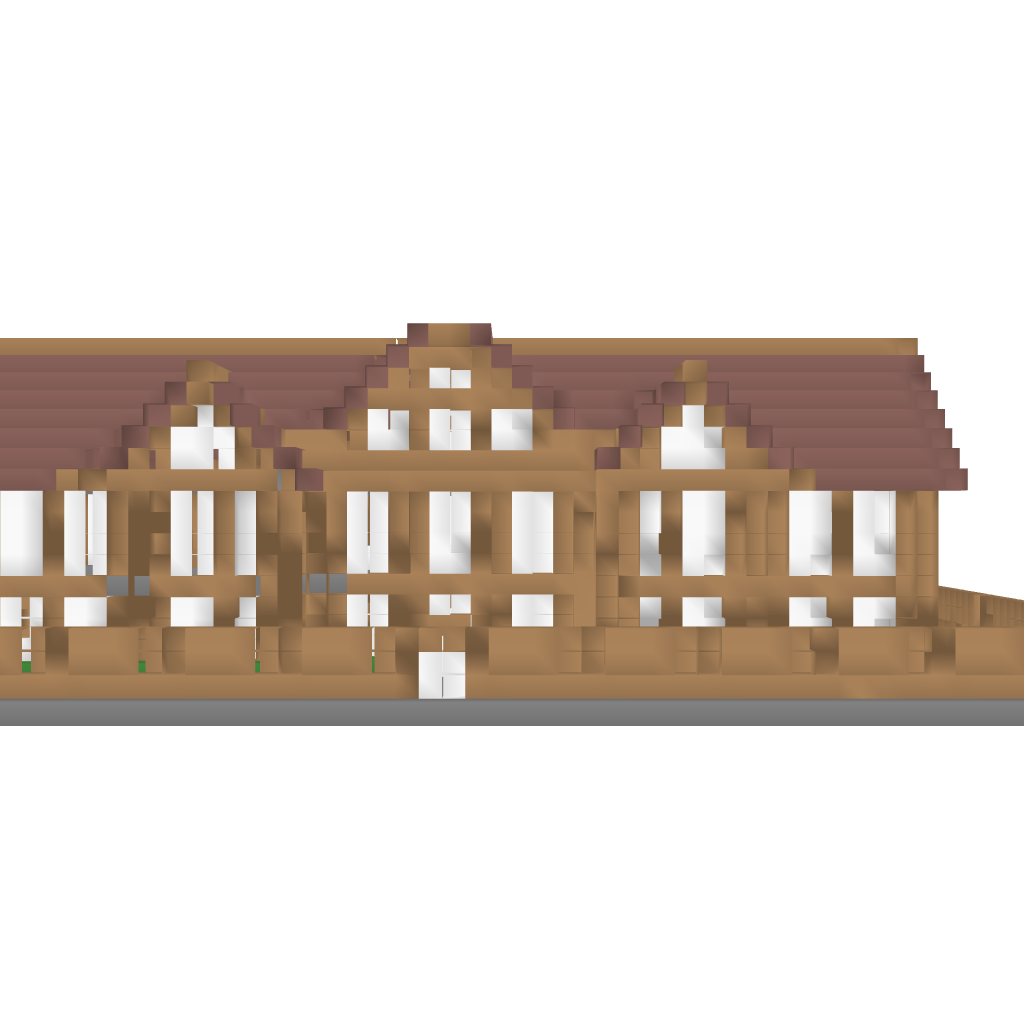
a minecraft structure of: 2 Floor Mansion high quality